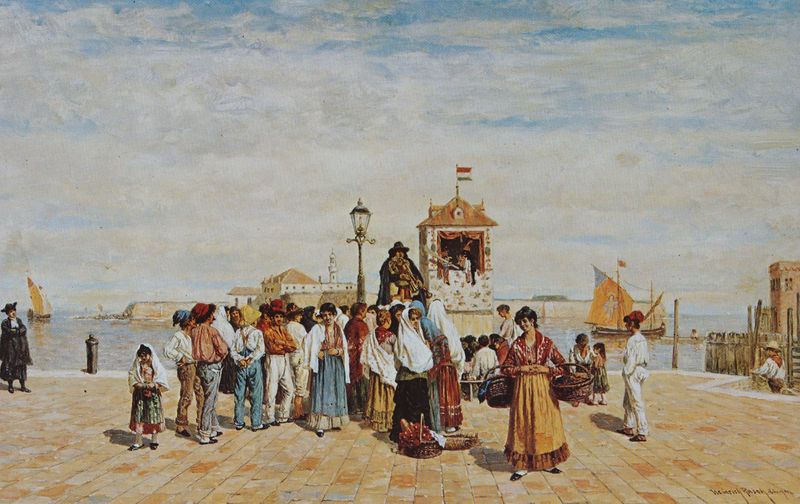
Titel: Besuch des Puppenspielers auf Chioggia
Künstler: Heinrich Rasch
Standort: München
Institution: Privatbesitz
Schlagwörter: blau, gemälde, gruppe, himmel, mann, meer, schatten, schurz, wasser, weiß, wolken, fluss, frauen, gelb, landschaft, menschen, ocker, see, stadt, ufer, bunt, frau, hut, hüte, kleider, lampe, laterne, licht, männer, orange, schwarz, gebäude, haus, rot, schleier, tuch, wolke, ansammlung, gesellschaft, masse, menge, rock, tanz, versammlung, blicke, kleidung, mensch, steine, niederlande, bach, horizont, gewässer, sonne, boden, insel, geistlicher, gold, redner, tücher, kind, personen, musik, person, tanzen, theater, boot, boote, kinder, turm, früchte, schürze, spanien, küste, schiff, schiffe, segel, segelschiffe, fahnen, italien, pflaster, süden, venedig, zuschauer, fahne, fischer, flagge, hosen, segelschiff, körbe, schürzen, farben, mauer, markt, platz, hafen, kai, steg, ansprache, korb, segelboote, penis, fugen, zigeuner, spanisch, burg, orient, türme, mole, pfahl, draußen, fliesen, hauben, kunst, menschenmenge, zigeunerin, pfarrer, prozession, gaukler, ankunft, orientalismus, anlegestelle, musikant, ägypten, amsterdam, mehr, menschne, gaslampe, südeuropa, waren, sänfte, puppenspiel, ungarn, portugal, belgien, kasperletheater, kaspertheater, puppenspieler, puppentheater, kasperle, kasperltheater, holaand, hafem